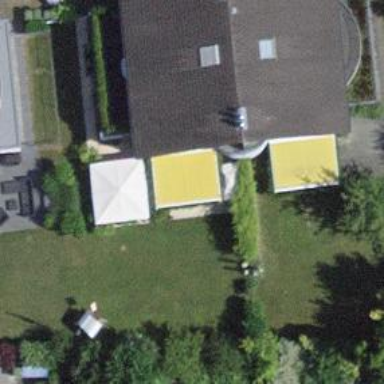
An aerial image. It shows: Semidetached house.